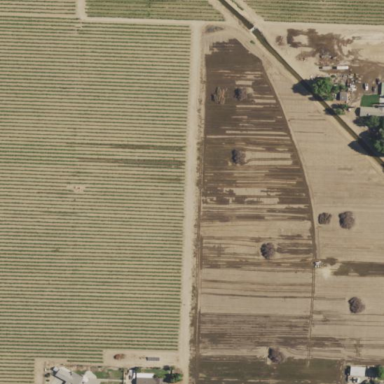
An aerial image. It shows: Vineyard.